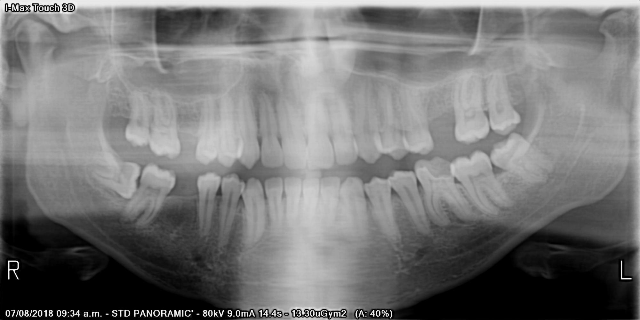
adult